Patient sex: M
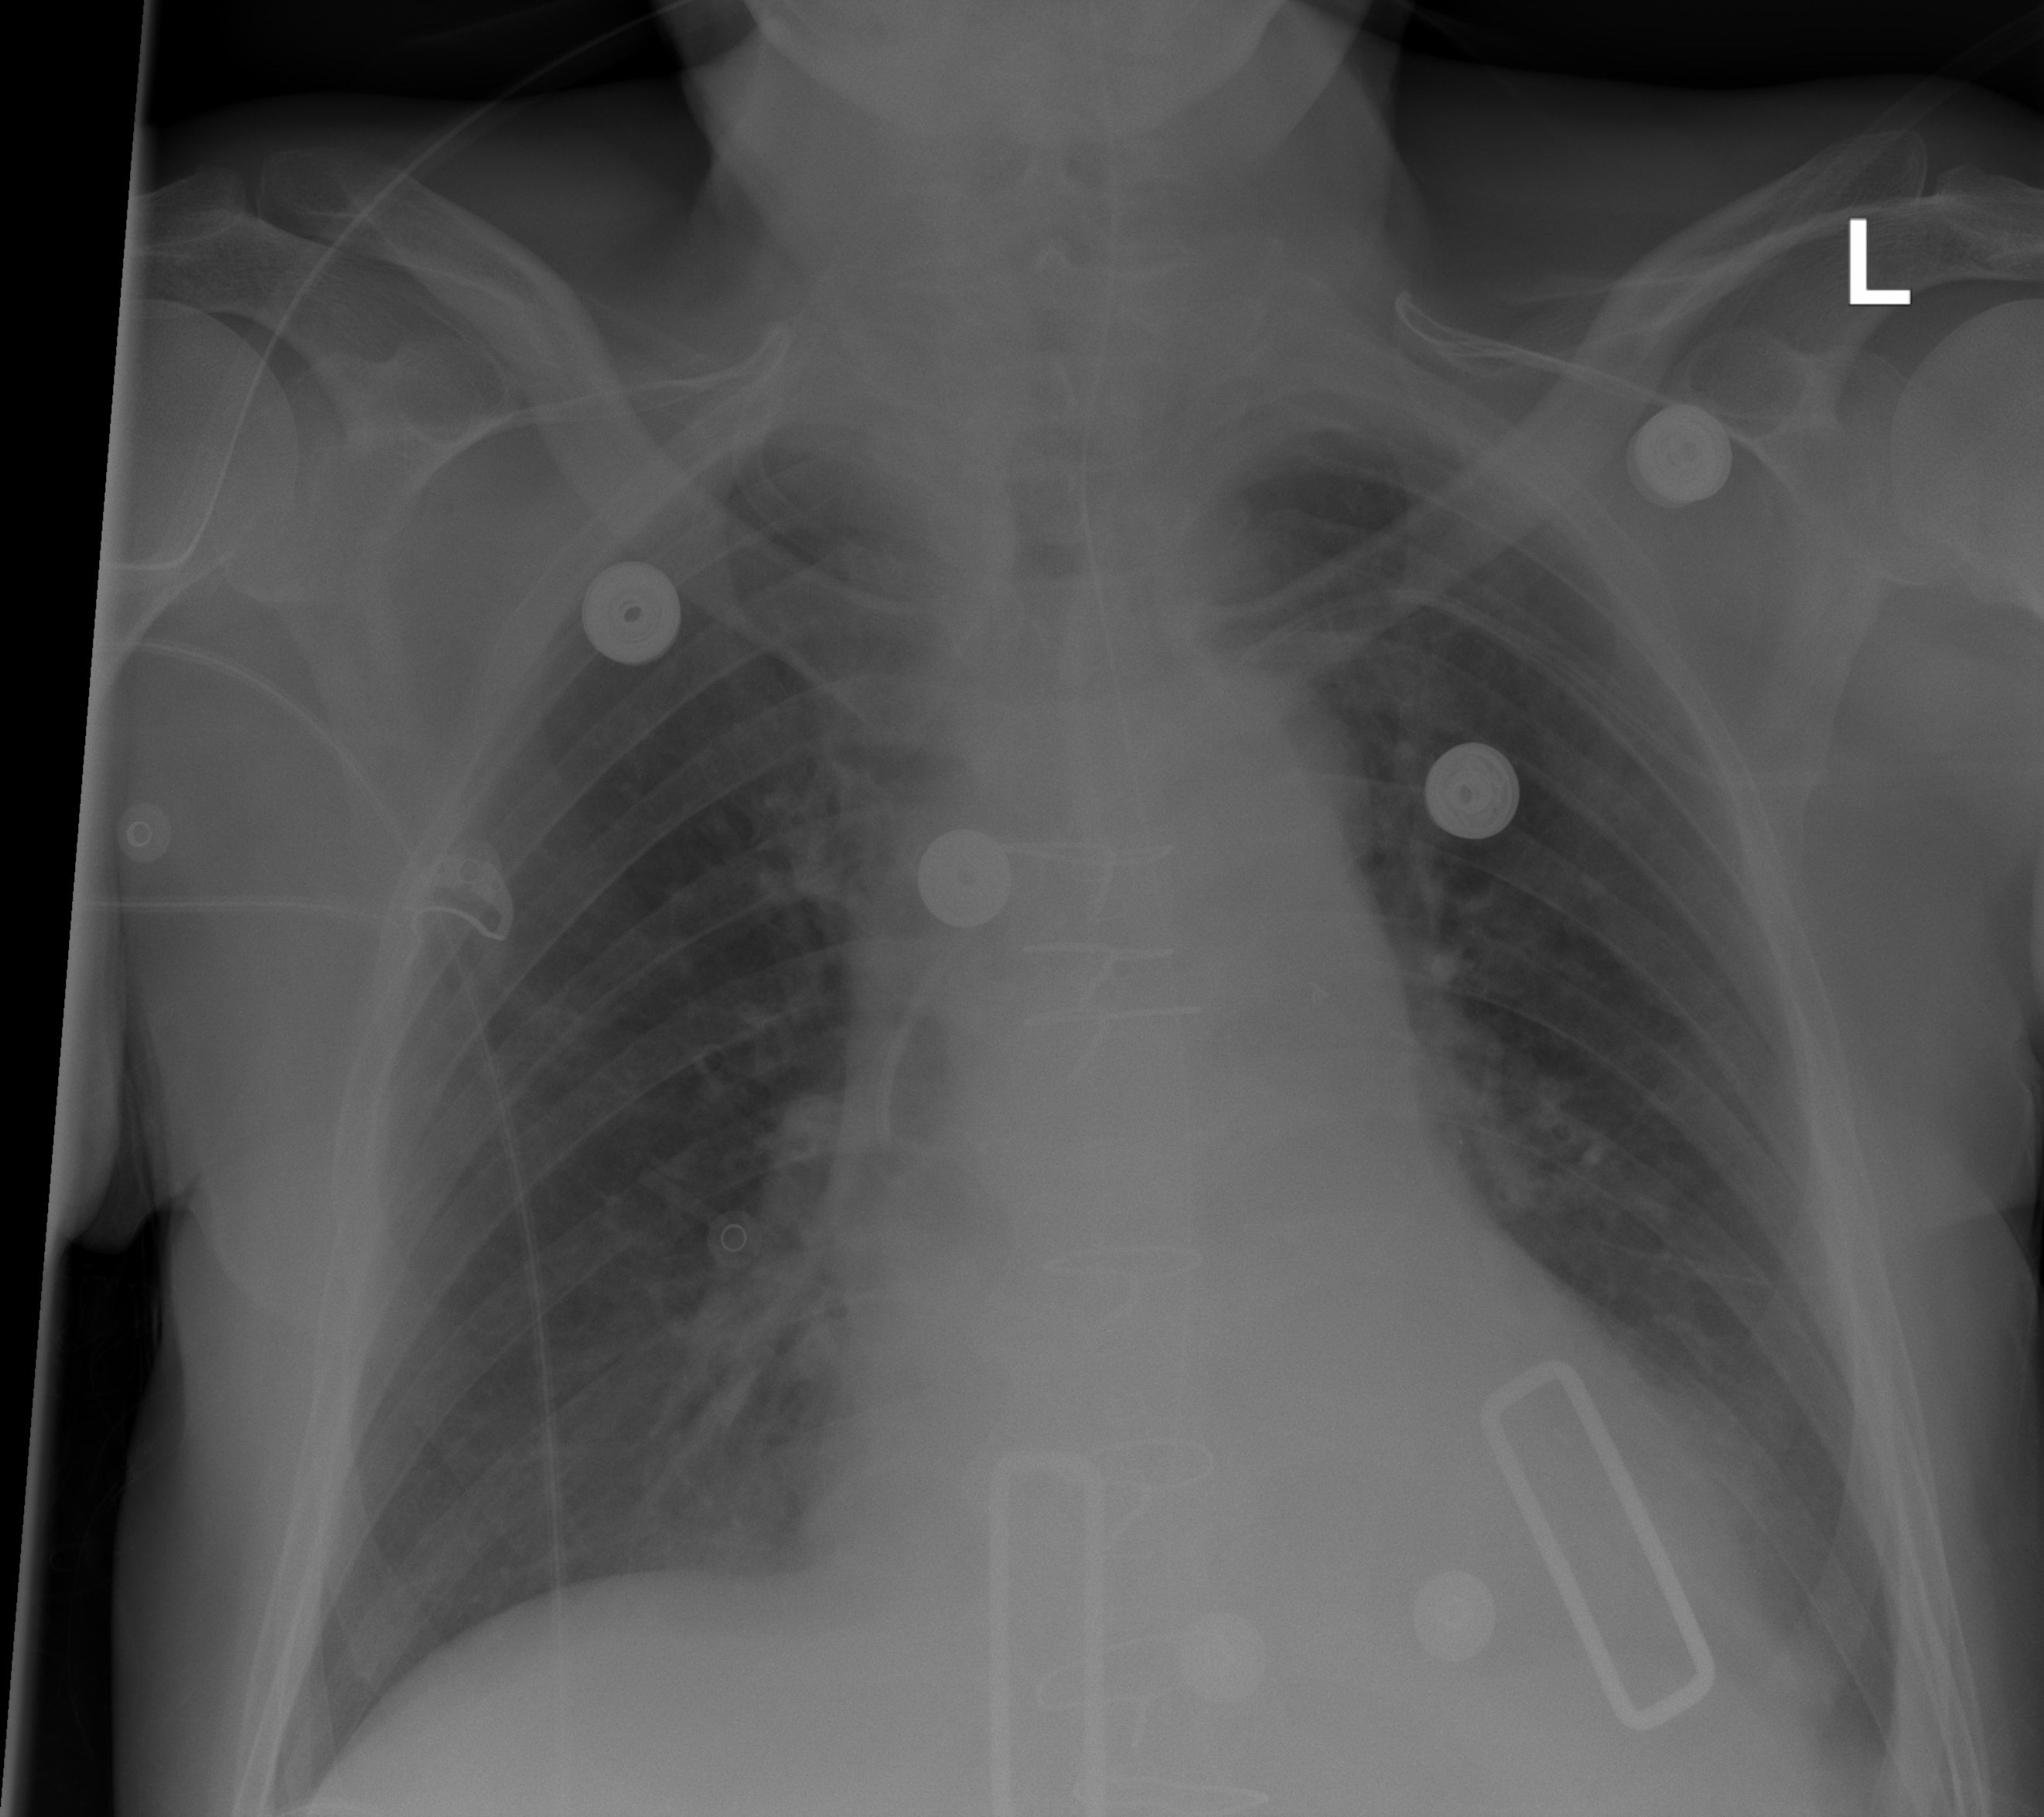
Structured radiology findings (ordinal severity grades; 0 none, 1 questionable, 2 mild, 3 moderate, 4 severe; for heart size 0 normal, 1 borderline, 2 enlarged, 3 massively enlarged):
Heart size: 1
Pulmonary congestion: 1
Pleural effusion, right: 0
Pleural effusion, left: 2
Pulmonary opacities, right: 0
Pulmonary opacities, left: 0
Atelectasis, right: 0
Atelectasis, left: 2